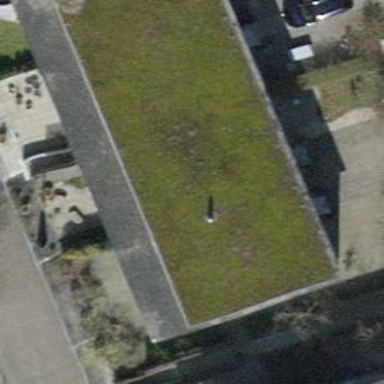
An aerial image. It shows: Terrace building.